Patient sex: F
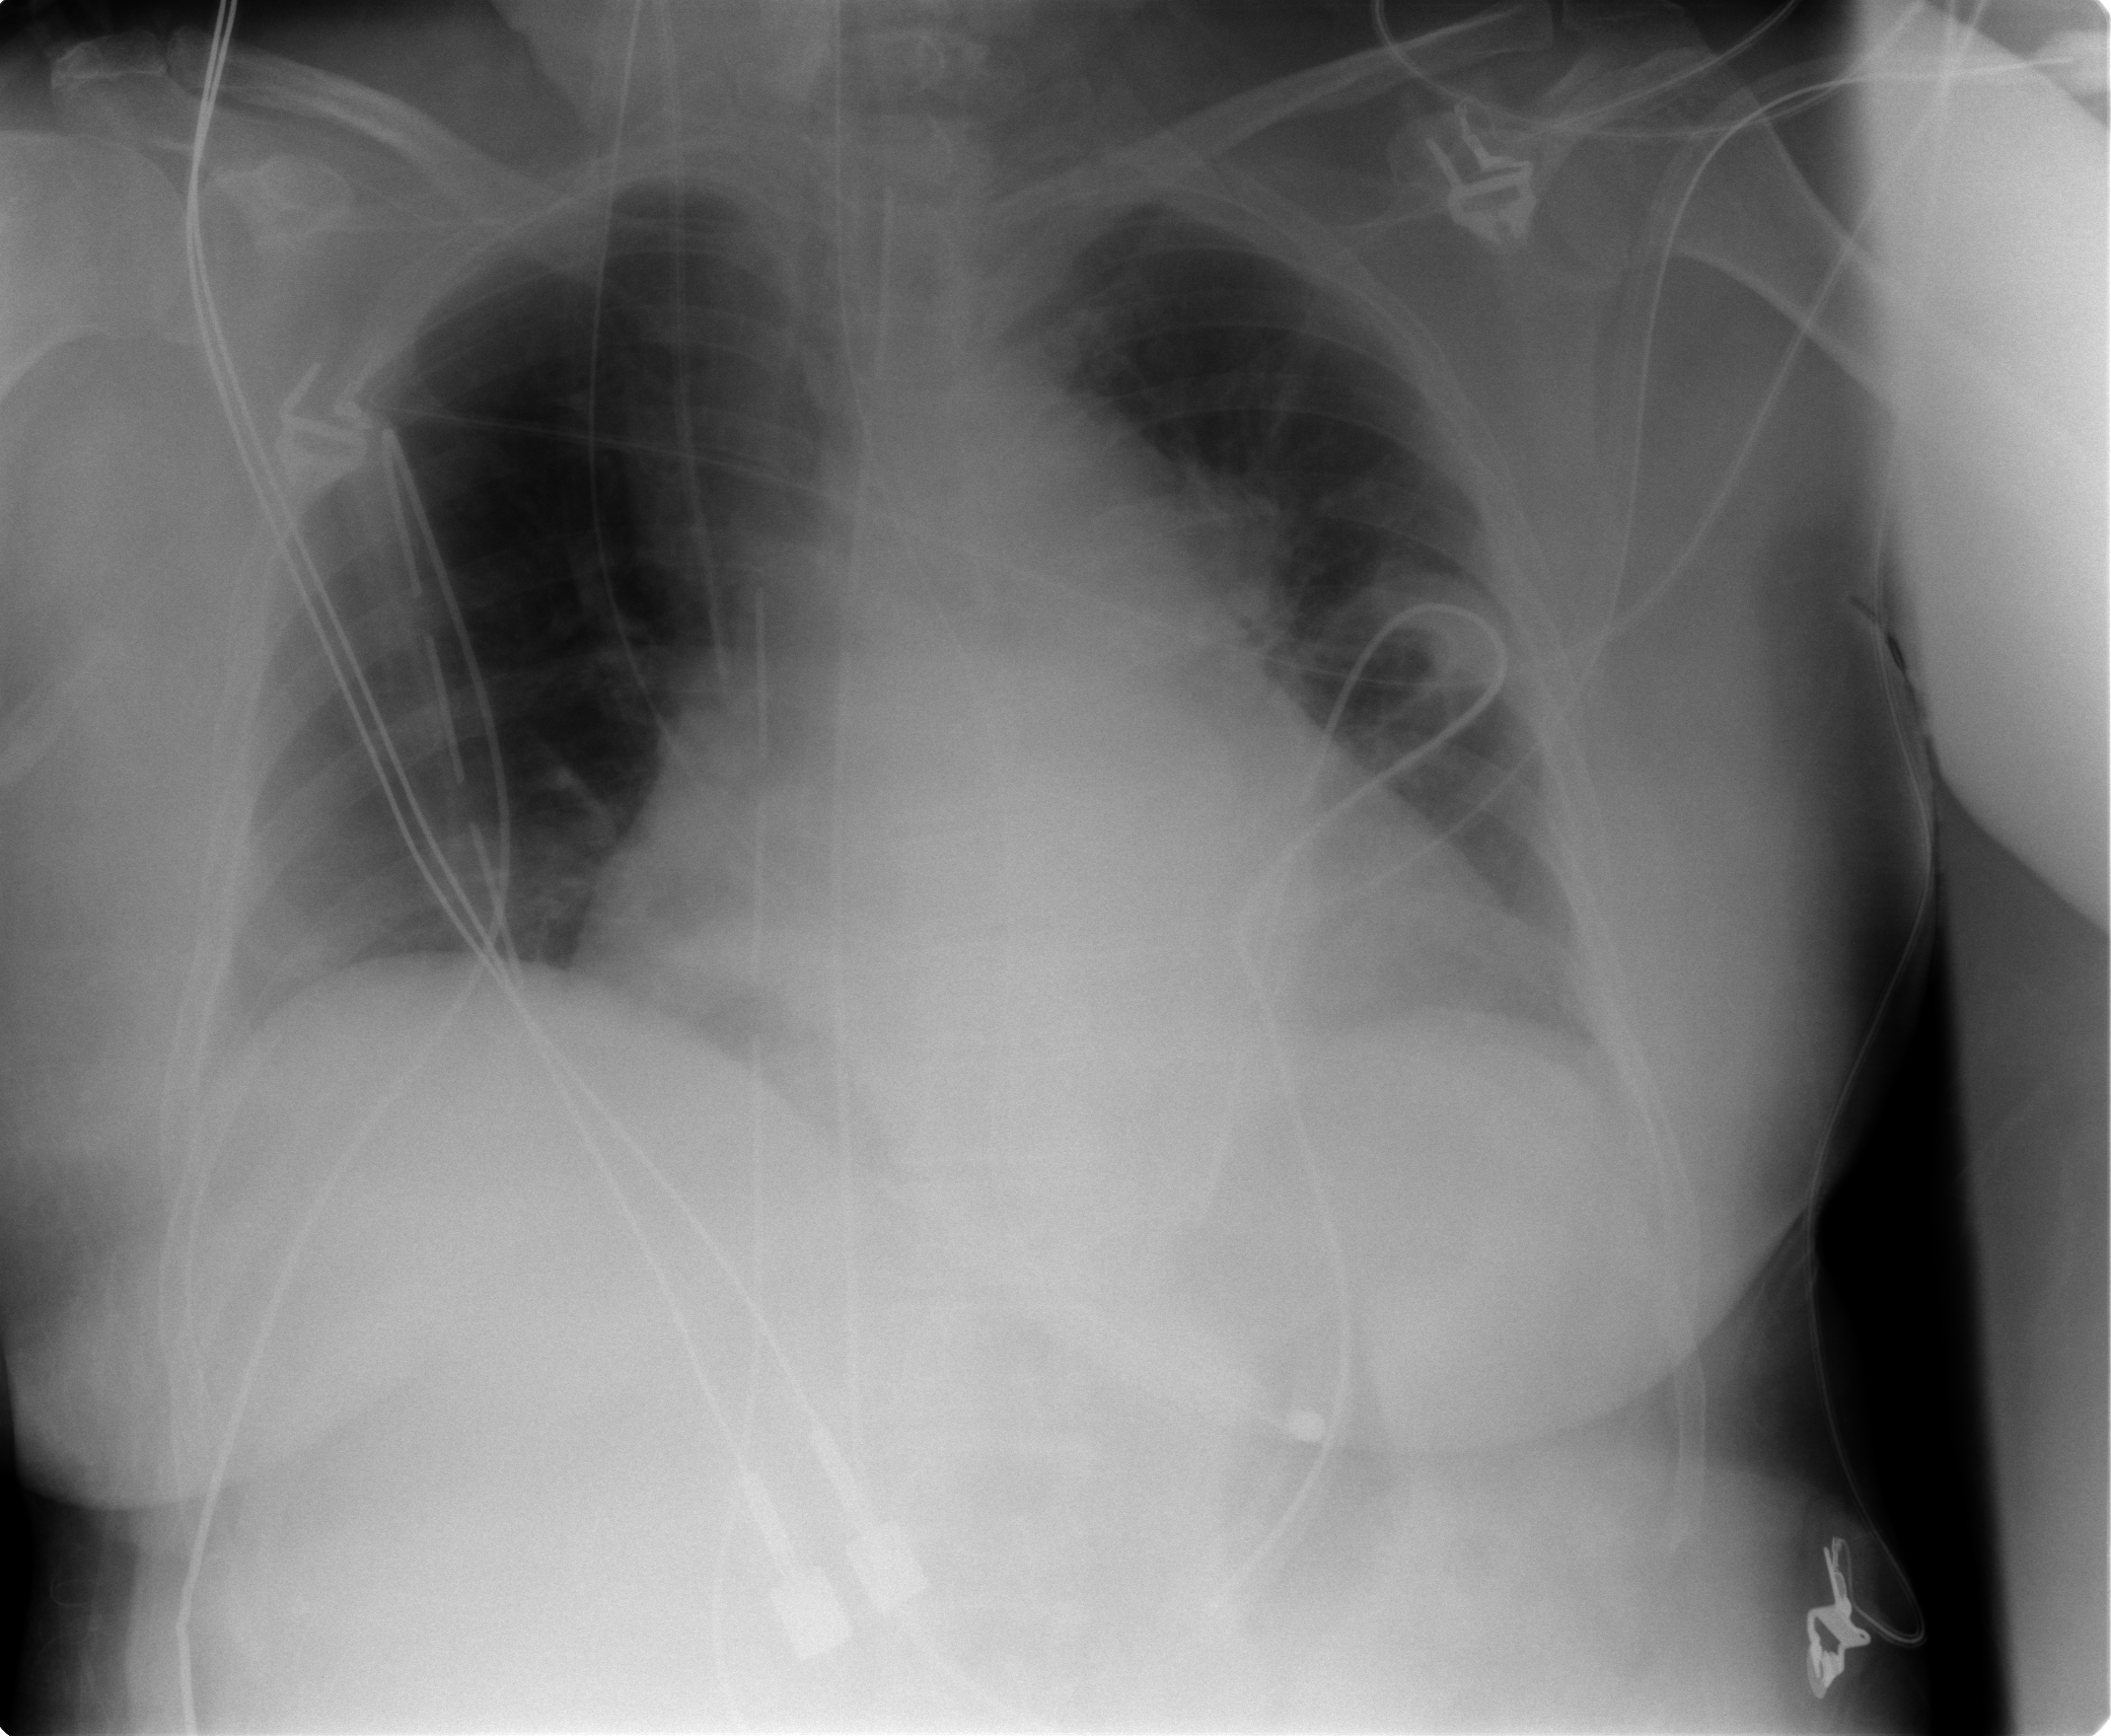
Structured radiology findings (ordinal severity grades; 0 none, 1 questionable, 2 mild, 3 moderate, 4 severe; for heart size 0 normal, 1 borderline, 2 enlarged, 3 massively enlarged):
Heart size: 2
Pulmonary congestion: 1
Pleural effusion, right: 0
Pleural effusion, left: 1
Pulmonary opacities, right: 0
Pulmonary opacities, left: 0
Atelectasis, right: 2
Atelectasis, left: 2